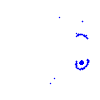
Particle: kaon